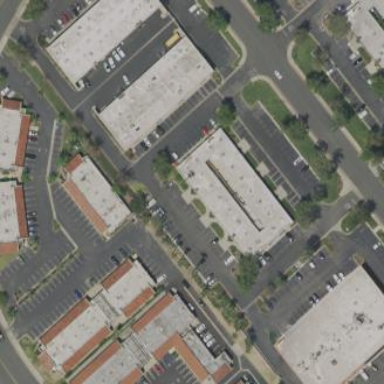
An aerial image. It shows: Commercial building.